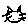
Label: cat